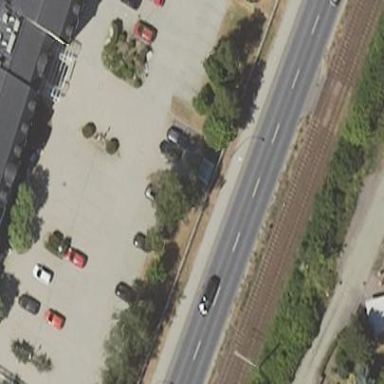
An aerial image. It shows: Parking area.